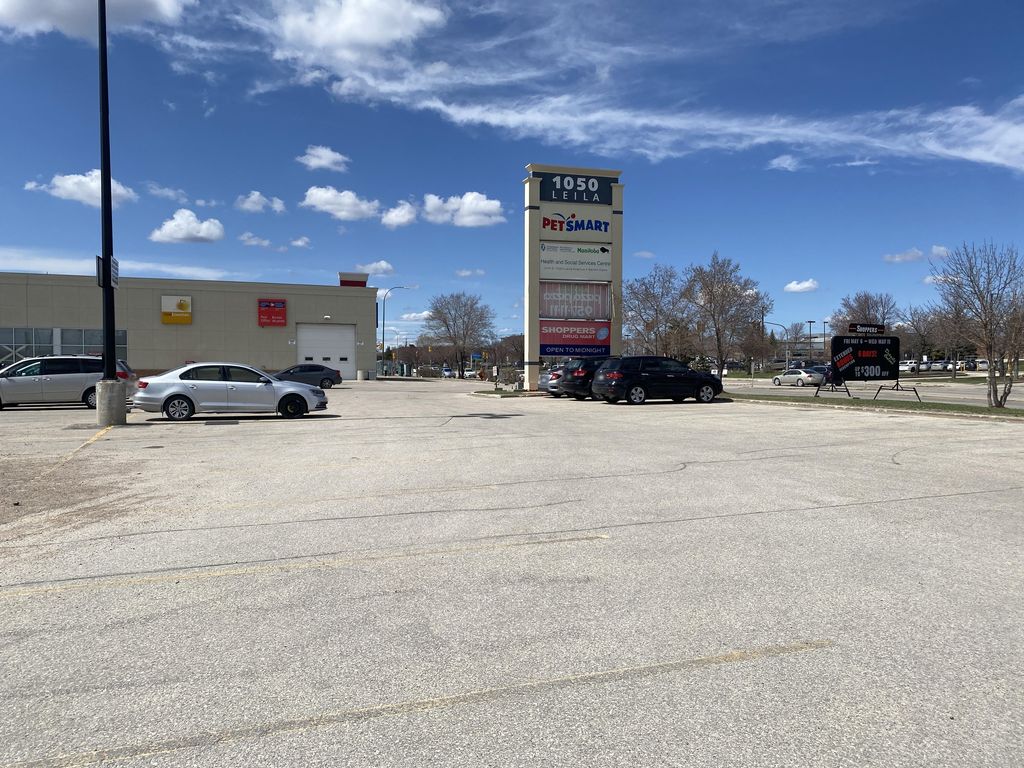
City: winnipeg